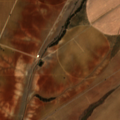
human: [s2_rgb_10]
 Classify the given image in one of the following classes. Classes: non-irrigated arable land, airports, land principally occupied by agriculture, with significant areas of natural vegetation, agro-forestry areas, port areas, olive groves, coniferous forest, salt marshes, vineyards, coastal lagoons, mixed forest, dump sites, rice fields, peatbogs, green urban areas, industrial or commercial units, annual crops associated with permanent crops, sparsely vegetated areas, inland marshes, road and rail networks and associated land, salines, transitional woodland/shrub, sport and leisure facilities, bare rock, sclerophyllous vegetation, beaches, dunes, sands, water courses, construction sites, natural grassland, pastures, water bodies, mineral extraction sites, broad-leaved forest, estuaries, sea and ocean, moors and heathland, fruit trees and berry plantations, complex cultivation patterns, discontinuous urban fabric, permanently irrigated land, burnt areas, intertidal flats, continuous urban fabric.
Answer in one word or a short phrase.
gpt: non-irrigated arable land, permanently irrigated land, olive groves, water bodies